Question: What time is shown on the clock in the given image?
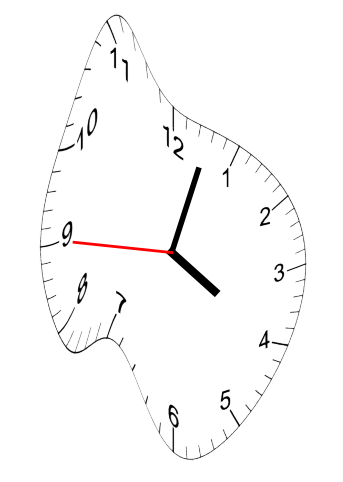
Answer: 04:02:45